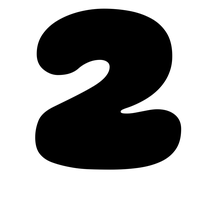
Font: Gluten_Black